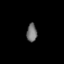
Tissue: lung
Cell type: T cells
Senescence score: 0.2183
Nuclear area (px): 184
Mean DAPI intensity: 113.924